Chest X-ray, AP view. Patient: 39 years old, sex F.
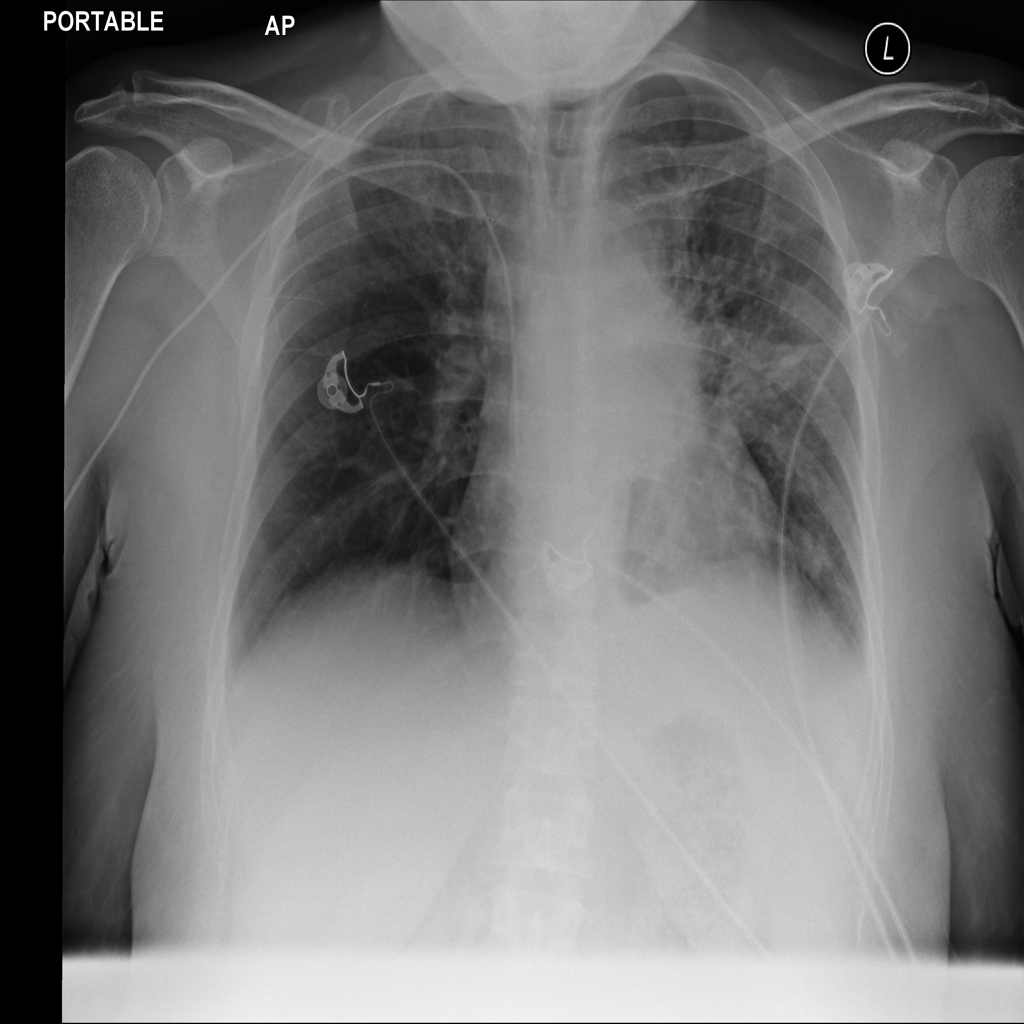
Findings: Infiltration, Mass